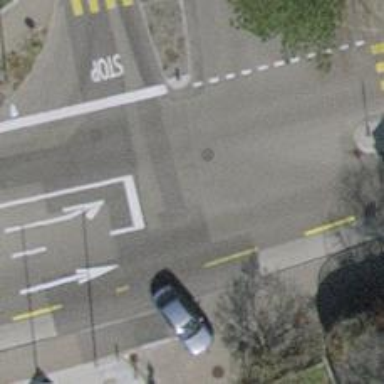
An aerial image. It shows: Secondary road with separate asphalt sidewalk.